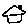
Label: house